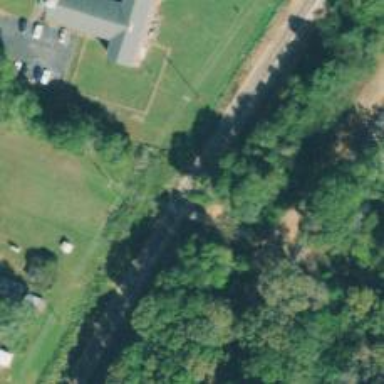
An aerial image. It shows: Railway track.